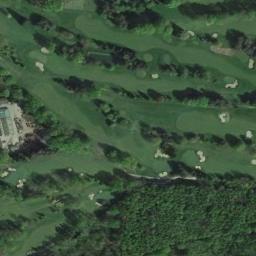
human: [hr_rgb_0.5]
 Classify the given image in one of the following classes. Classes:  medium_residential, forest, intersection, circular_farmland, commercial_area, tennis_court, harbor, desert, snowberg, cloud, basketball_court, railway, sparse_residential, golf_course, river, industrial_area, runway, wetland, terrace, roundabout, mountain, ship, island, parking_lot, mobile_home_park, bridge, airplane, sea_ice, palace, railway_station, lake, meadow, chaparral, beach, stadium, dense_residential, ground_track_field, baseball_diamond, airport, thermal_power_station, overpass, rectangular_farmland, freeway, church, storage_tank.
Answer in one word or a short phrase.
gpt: golf_course